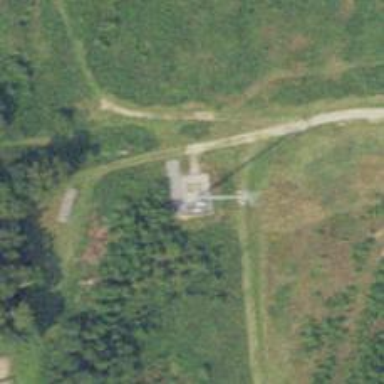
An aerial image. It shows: Mast tower used for communication.